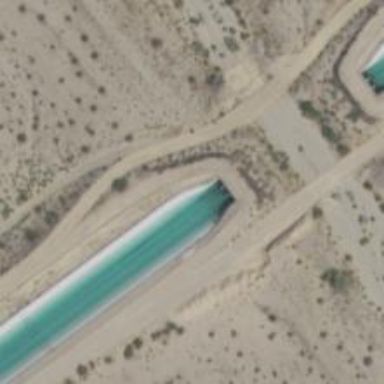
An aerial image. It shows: Culvert tunnel passing under canal.